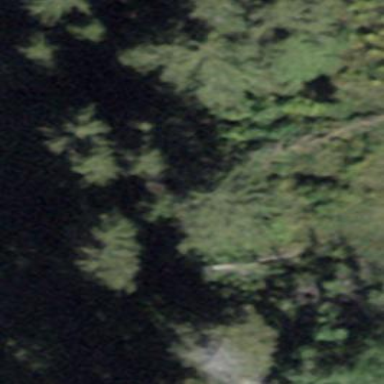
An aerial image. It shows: Forest area.